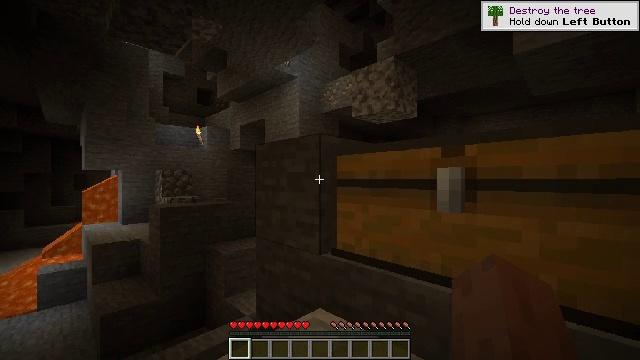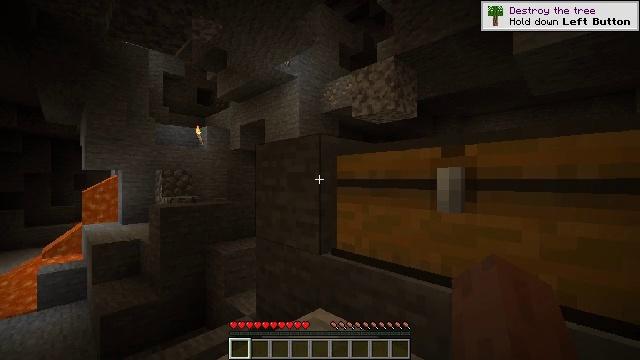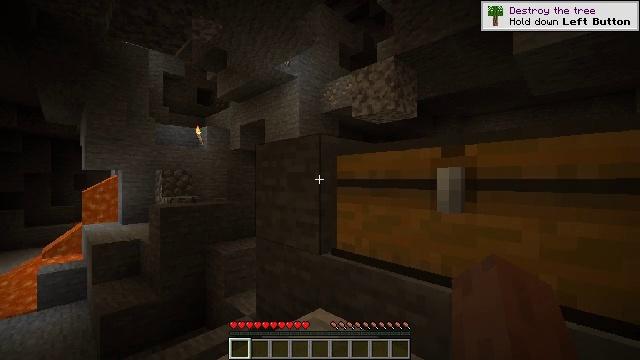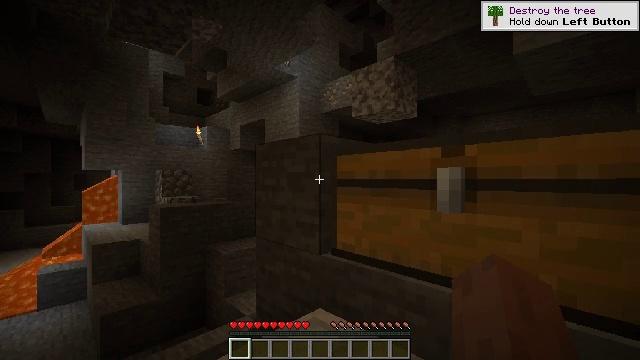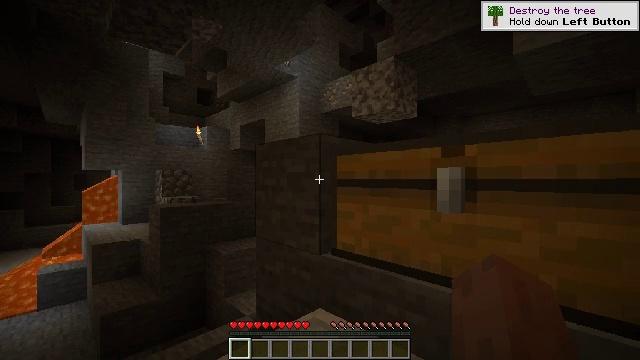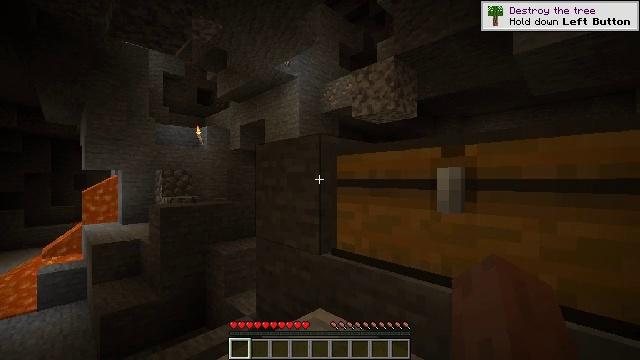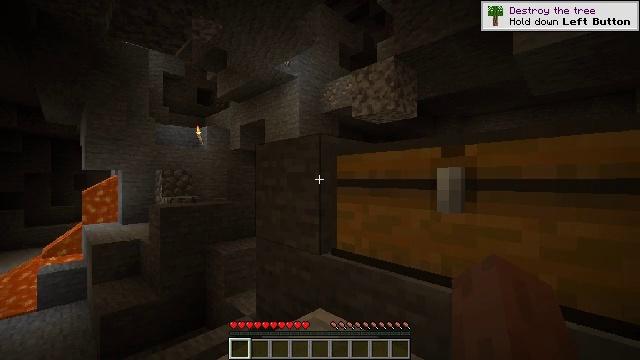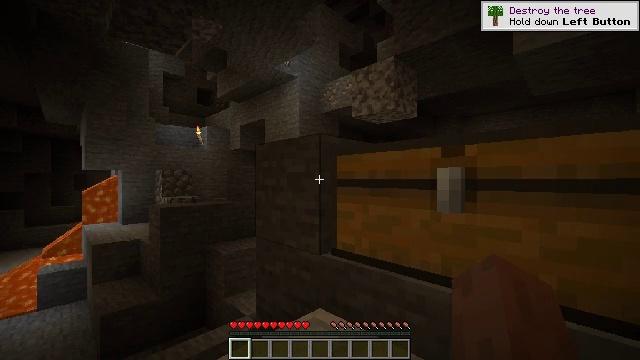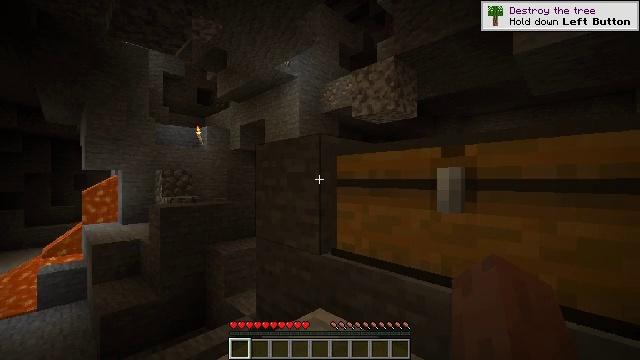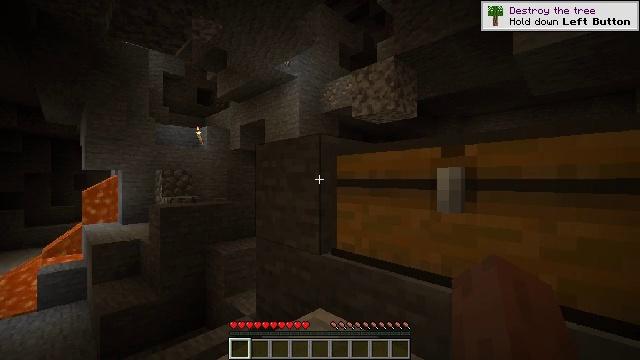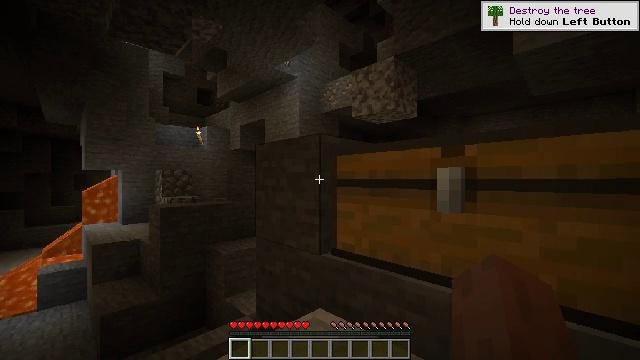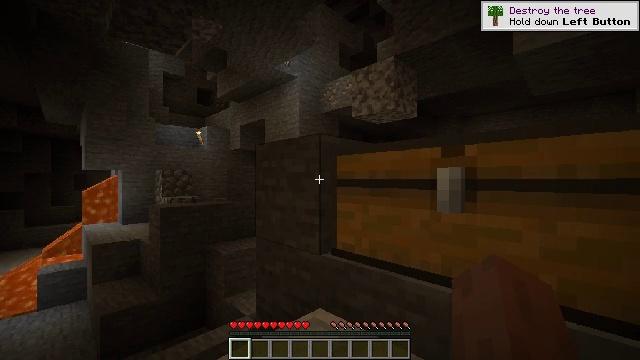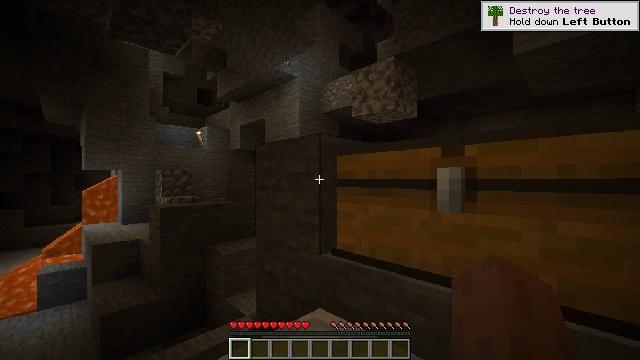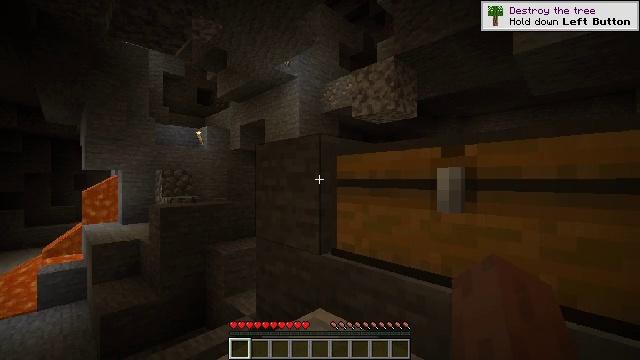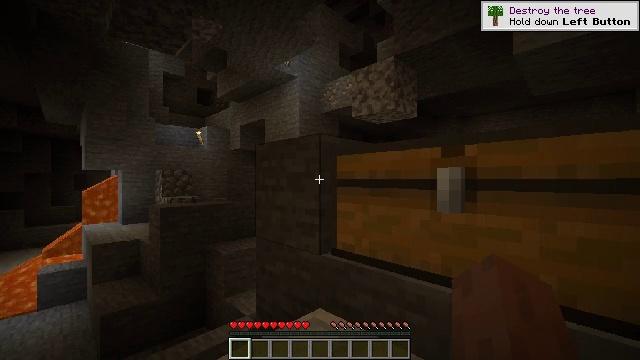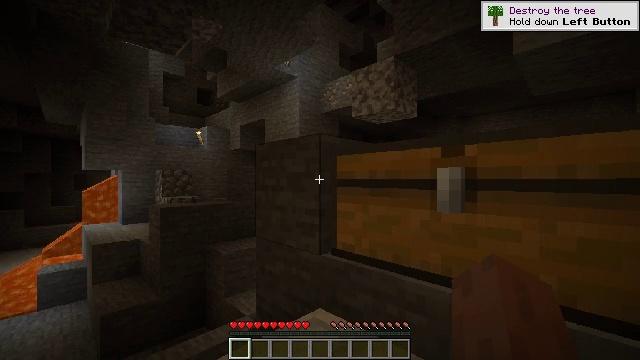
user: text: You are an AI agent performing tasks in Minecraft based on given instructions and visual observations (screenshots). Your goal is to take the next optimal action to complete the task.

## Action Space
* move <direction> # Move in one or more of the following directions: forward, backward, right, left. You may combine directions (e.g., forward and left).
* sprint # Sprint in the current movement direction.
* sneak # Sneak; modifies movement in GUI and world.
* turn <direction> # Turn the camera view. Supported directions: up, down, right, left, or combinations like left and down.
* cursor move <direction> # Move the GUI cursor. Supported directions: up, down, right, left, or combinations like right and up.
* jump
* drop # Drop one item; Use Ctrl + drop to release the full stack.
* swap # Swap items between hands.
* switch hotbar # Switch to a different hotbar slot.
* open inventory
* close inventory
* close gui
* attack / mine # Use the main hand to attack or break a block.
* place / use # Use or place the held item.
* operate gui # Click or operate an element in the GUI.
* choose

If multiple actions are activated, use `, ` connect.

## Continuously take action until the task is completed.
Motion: motion action
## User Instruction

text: Craft a pair of iron leggings from iron ingots.
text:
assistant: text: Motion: no_op
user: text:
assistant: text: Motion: no_op
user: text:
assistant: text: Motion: no_op
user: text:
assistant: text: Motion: no_op
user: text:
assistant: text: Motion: no_op
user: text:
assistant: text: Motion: no_op
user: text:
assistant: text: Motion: no_op
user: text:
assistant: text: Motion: no_op
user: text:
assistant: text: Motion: no_op
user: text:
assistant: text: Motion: no_op
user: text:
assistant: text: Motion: no_op
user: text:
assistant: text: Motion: no_op
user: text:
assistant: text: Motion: no_op
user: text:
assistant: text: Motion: no_op
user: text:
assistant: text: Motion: no_op
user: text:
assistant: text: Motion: no_op
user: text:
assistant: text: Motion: no_op
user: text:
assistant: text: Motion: no_op
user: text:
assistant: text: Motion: no_op
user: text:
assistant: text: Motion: no_op
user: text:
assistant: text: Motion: no_op
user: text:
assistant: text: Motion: no_op
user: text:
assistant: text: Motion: no_op
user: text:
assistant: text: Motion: no_op
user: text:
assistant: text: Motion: no_op
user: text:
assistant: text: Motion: no_op
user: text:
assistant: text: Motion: no_op
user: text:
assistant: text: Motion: no_op
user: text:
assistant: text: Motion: no_op
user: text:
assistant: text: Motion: no_op